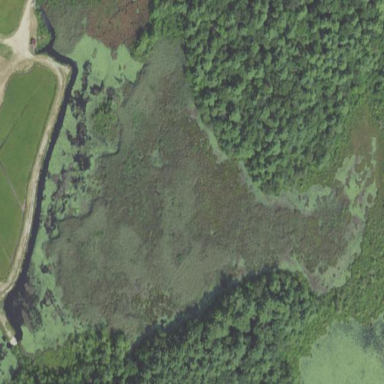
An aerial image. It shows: Marsh wetland.